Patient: sex F, age 72
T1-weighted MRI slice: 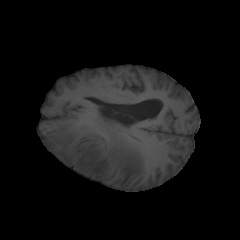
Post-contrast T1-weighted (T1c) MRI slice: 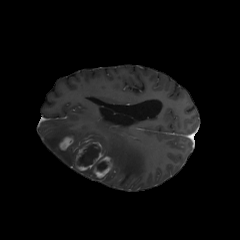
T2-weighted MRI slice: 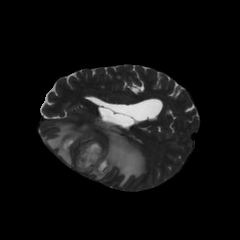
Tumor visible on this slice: yes
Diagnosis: Glioblastoma, IDH-wildtype
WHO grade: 4